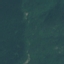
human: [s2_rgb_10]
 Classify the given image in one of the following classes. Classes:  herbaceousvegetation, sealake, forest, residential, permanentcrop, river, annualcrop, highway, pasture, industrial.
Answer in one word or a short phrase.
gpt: Forest